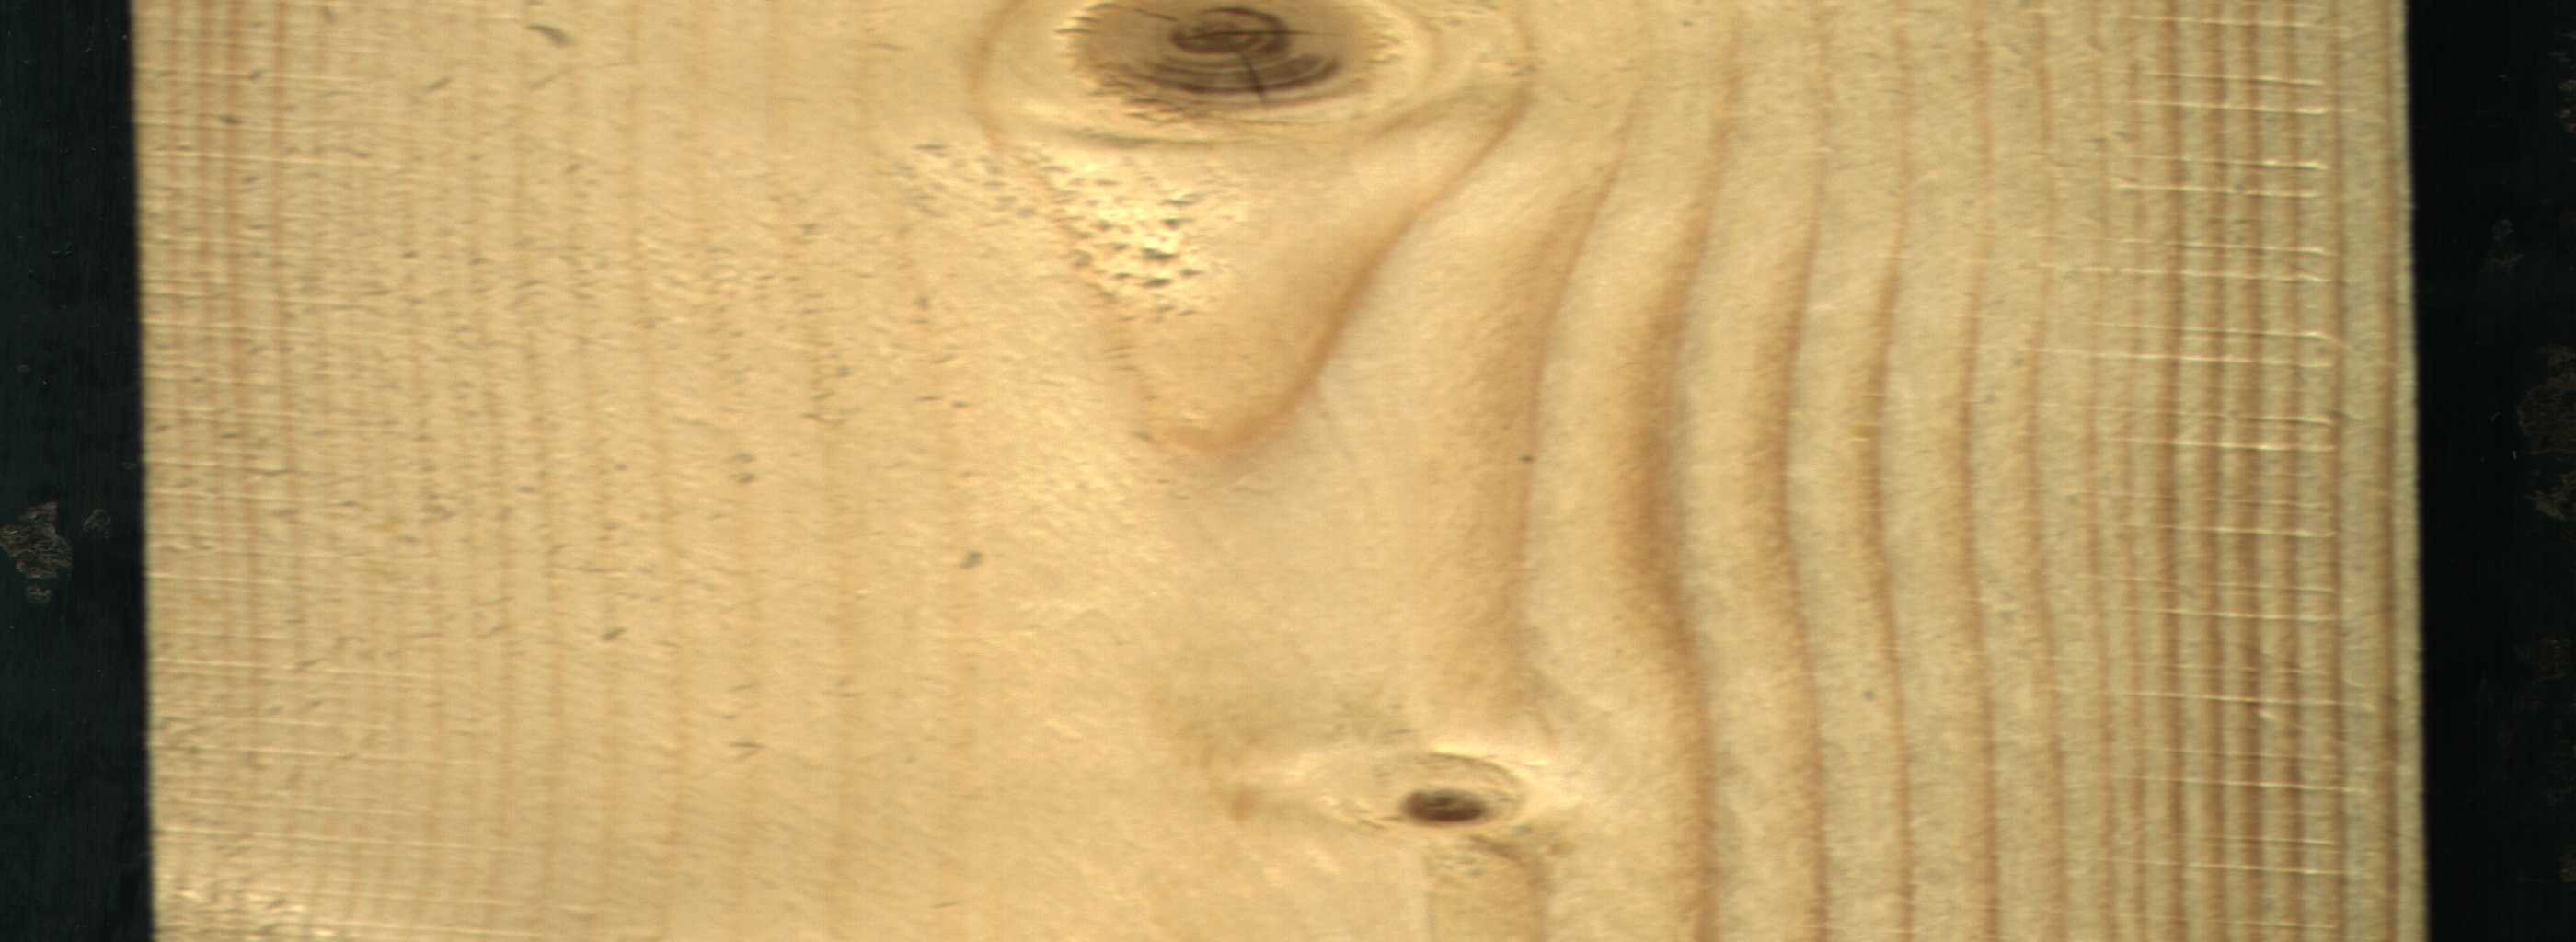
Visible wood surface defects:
knot_with_crack
Live_Knot